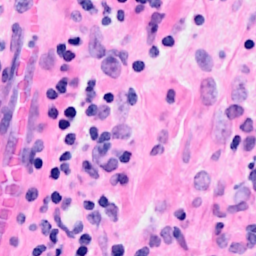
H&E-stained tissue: Breast